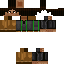
A male human skin with medium skin, wearing brown long hair dressed in a blue hoodie and brown pants, featuring a closed mouth.